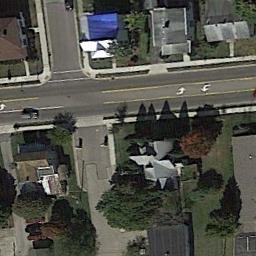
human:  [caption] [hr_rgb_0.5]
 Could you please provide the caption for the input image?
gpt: The zebra crossing at the intersection is yellow .

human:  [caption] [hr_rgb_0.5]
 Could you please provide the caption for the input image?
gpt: There are many buildings and many trees around the intersection .

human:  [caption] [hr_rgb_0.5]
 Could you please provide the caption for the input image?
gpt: An intersection with sparse traffic located in a residential area with some green areas .

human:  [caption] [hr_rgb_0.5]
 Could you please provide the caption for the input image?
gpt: There are many trees near the intersection .

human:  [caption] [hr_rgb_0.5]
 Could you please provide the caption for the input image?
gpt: There are some buildings and trees around the intersection .